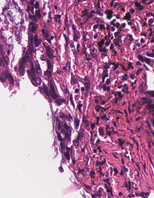
Tumor epithelial tissue: yes
Tumor-associated stroma tissue: yes
Normal tissue: no